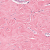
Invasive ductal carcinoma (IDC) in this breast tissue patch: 0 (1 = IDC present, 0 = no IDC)